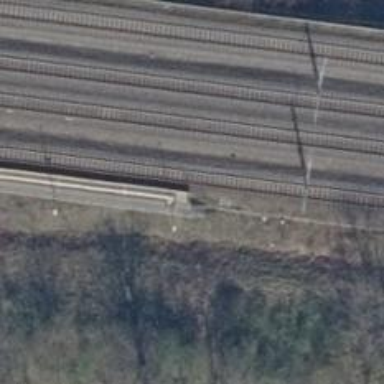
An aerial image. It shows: Close-up of railway platform edge.